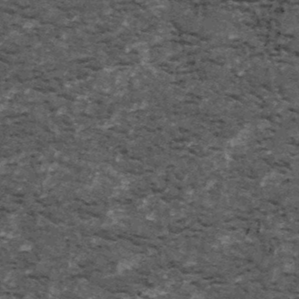
Label: frost